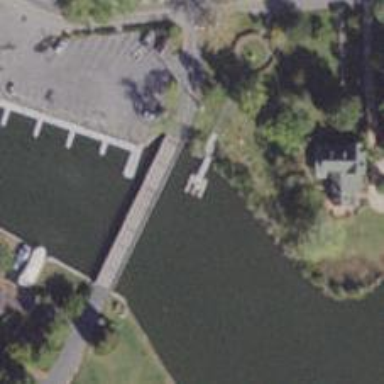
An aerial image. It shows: Man-made pier.